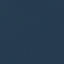
Land use / land cover: SeaLake